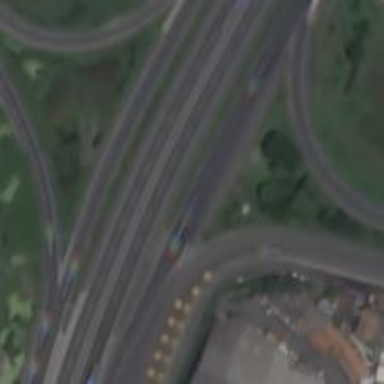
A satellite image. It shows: Motorway link.